Question: I have a dataset in Excel, which has some NaN values in it.
The problem is I should get the average the columns, but I can't calculate with the rows which has NaN value in it.
How can I solve this problem using functions? (The dataset has few hundred rows, I don't want to do it manually.)
Here is the example:

I don't want Wed and Thu in the average, so A option would be (15+4+7)/3 and B would be (9+4+1)/3.
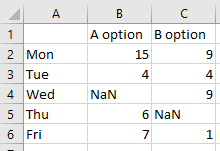
Answer: Simply use 'AVERAGEIFS()' function.
'''
=AVERAGEIFS(B$2:B$6,$B$2:$B$6,"<>Nan",$C$2:$C$6,"<>Nan")
'''
<URL>